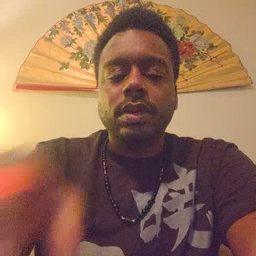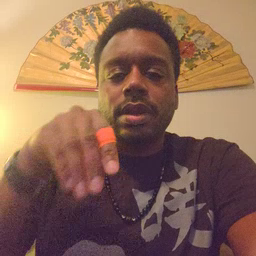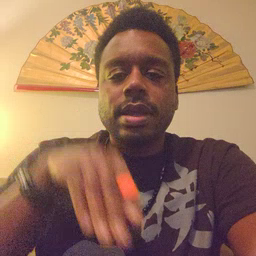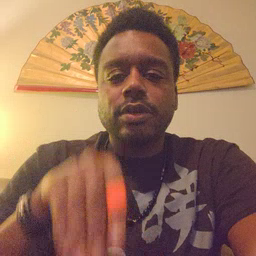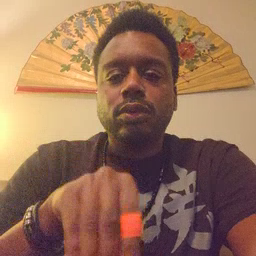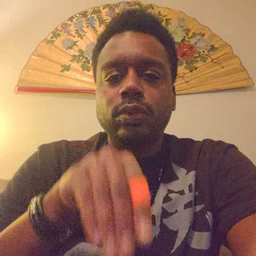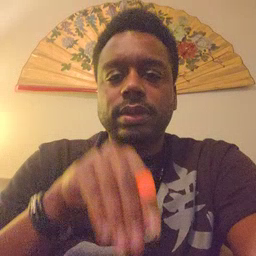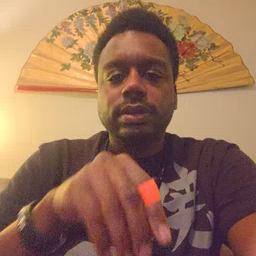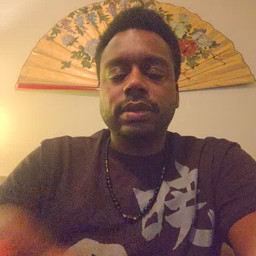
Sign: into